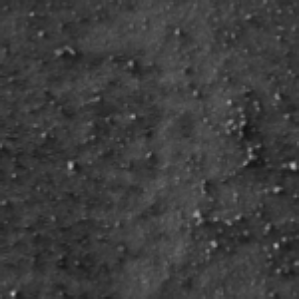
Label: frost